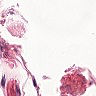
Metastatic tissue present: no